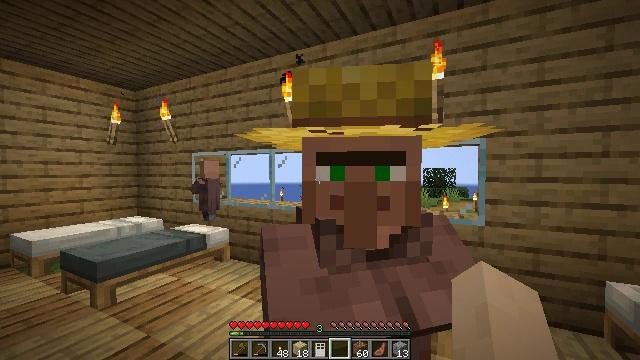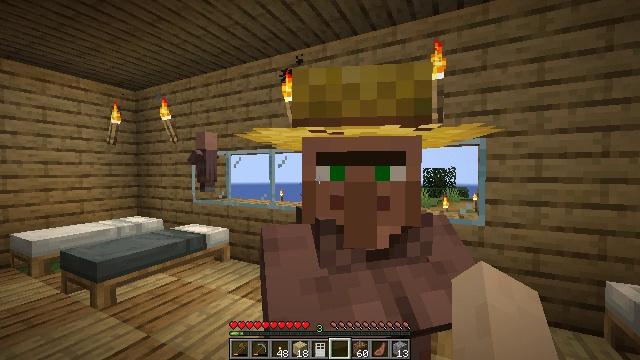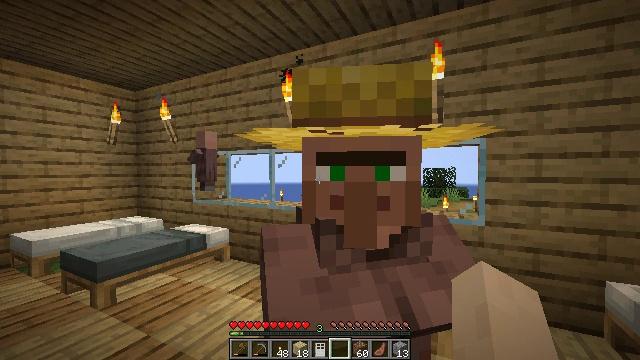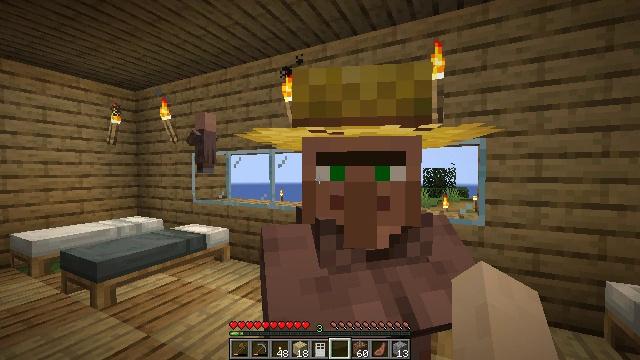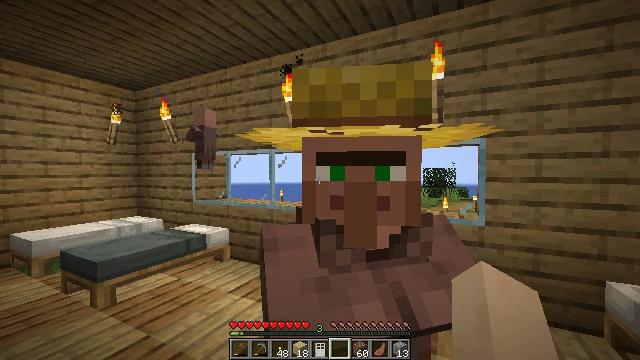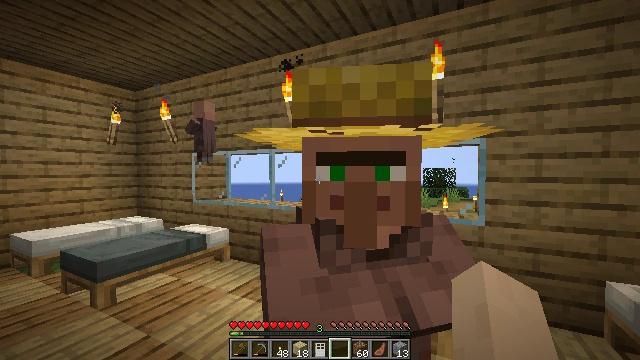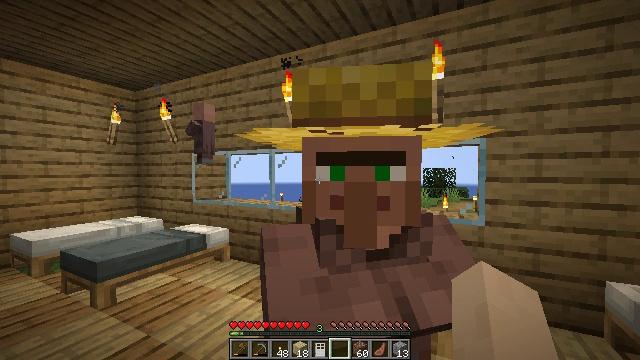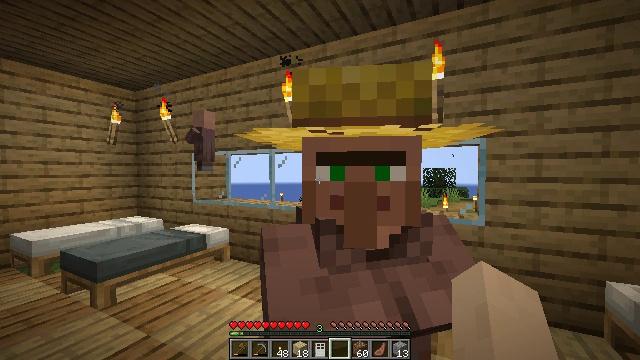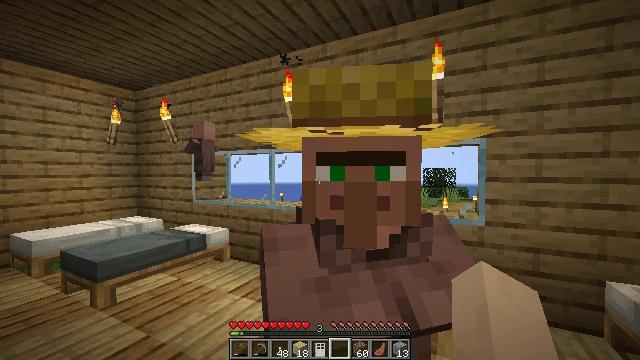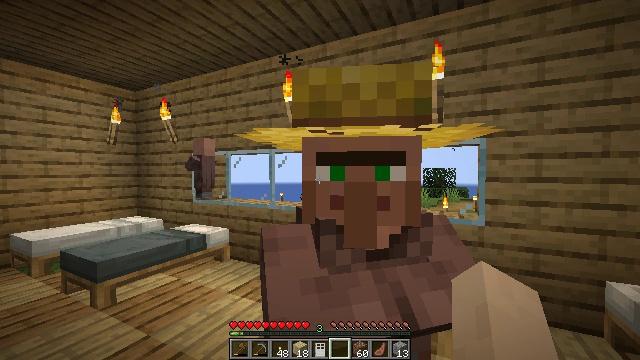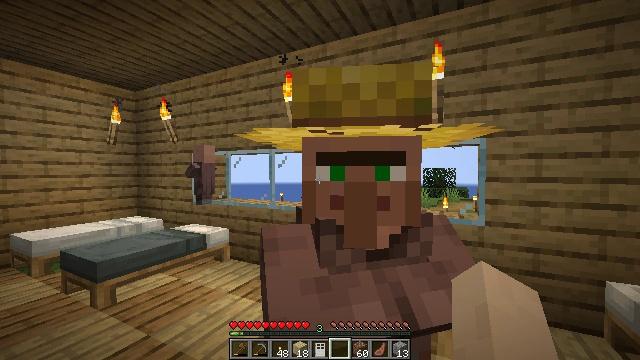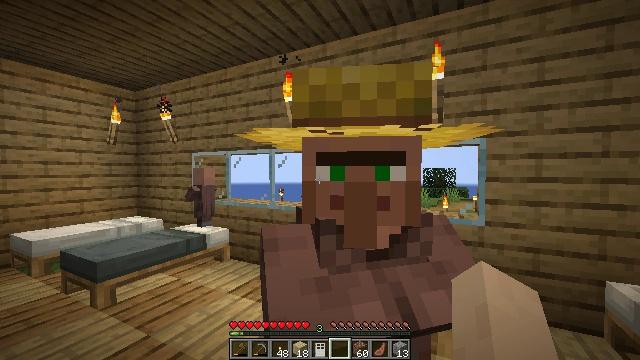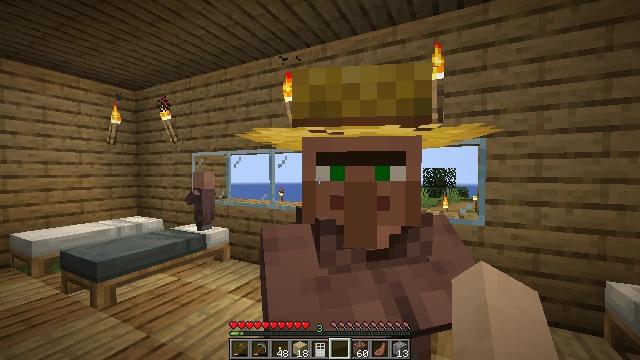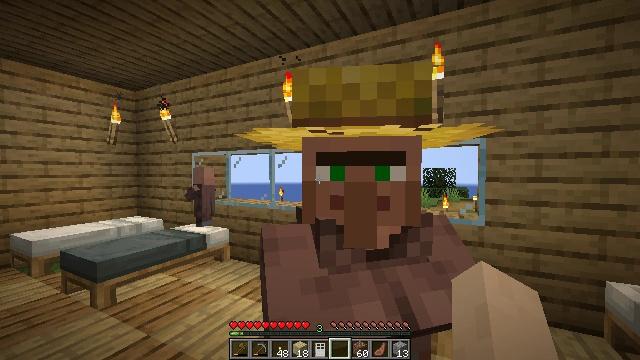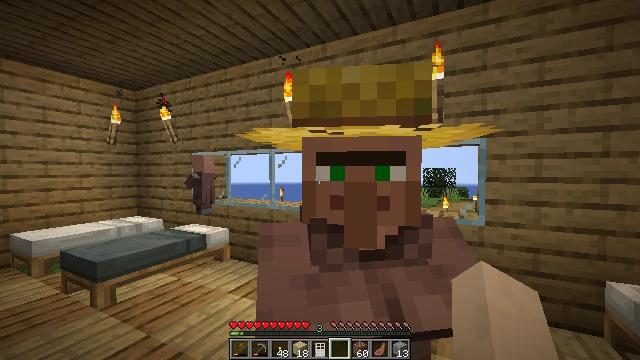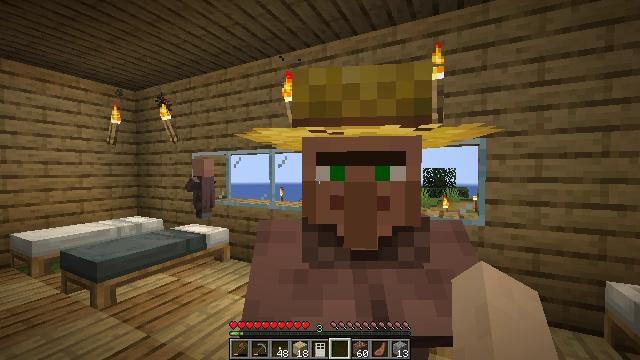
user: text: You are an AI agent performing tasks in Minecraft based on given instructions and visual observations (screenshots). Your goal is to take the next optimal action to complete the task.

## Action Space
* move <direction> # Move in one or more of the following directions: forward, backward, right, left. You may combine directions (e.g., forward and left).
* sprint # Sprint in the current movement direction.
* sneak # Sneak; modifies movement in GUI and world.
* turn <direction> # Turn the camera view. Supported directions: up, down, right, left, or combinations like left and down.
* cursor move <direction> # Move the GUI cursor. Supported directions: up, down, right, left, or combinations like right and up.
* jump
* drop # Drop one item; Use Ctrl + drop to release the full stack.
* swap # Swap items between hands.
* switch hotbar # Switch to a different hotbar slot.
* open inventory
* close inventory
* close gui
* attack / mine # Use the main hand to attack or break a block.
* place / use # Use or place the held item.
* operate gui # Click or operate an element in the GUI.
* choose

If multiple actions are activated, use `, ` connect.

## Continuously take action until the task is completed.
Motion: motion action
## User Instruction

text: Drop a cooked beef.
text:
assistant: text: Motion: no_op
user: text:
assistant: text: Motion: no_op
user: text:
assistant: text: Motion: no_op
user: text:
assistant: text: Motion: no_op
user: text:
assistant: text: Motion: no_op
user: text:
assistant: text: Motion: no_op
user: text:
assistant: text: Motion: no_op
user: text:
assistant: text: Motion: no_op
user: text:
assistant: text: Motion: no_op
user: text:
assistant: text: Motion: no_op
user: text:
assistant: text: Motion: no_op
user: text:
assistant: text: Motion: no_op
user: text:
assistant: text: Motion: no_op
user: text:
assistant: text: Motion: no_op
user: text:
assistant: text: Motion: no_op
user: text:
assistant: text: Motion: no_op
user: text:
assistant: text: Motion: no_op
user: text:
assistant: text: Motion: no_op
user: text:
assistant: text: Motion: no_op
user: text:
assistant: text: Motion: no_op
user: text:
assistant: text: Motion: no_op
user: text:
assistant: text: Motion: no_op
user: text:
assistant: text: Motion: move back
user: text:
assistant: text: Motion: move back
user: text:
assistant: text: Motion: move back
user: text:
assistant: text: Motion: move back
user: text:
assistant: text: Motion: move back
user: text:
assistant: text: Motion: move back
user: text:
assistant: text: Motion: move back
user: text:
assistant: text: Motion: move back